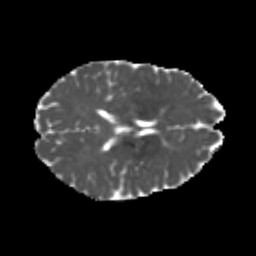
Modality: MD
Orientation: axial
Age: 22
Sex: female
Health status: healthy
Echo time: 0.074 s